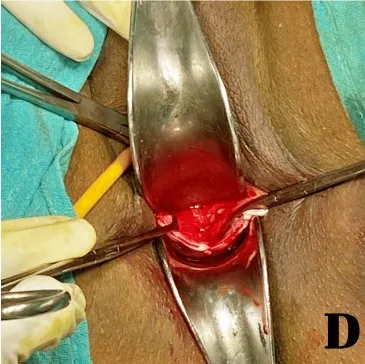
Intraoperative findings. Excess vaginal tissue removed and mucosa sutured with absorbable sutures.
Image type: medical_photograph (other_medical_photograph)